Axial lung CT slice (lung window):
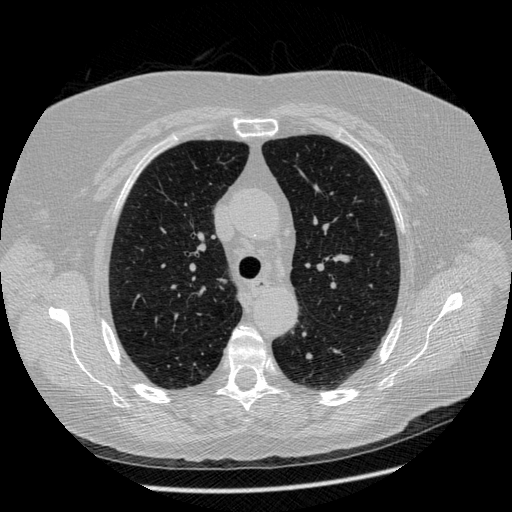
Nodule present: no